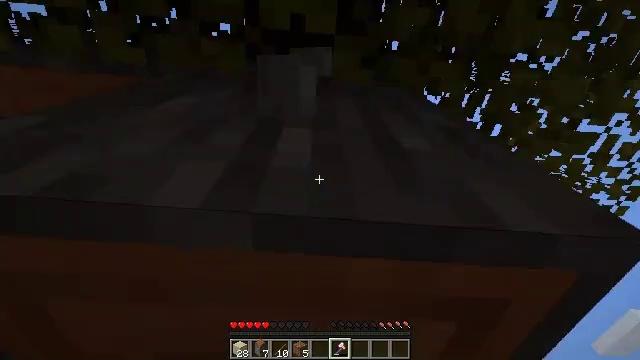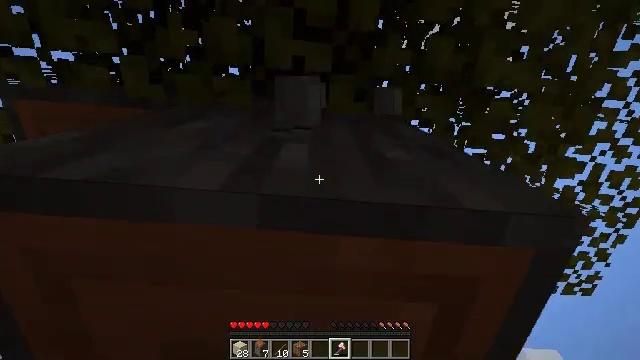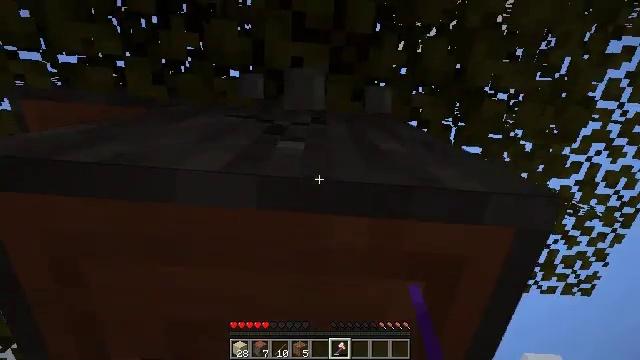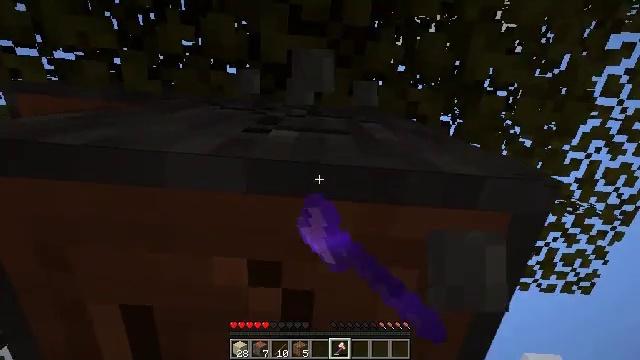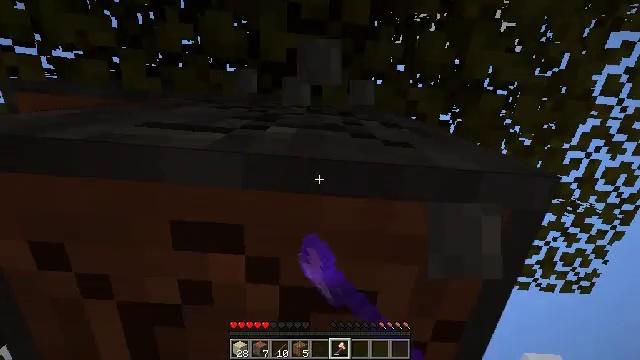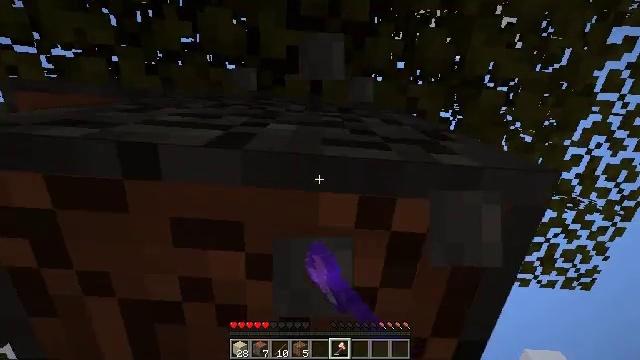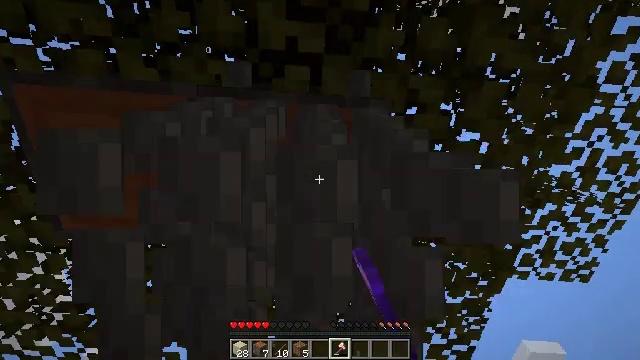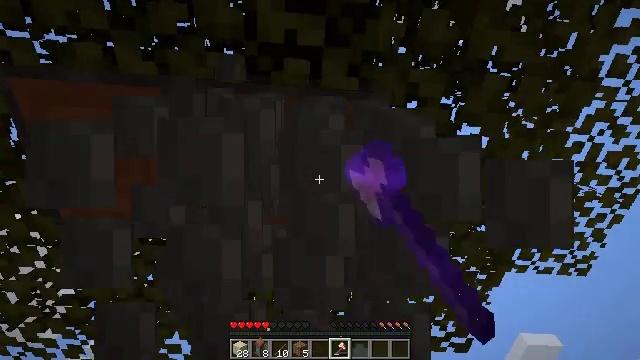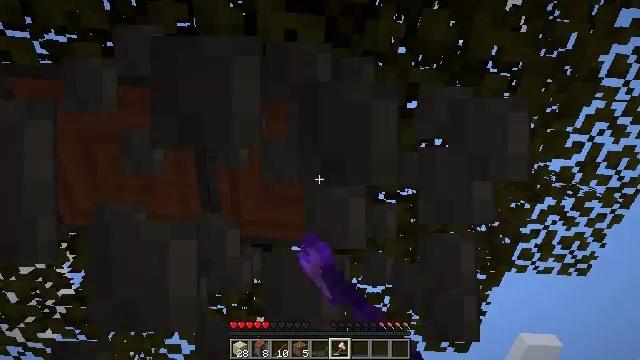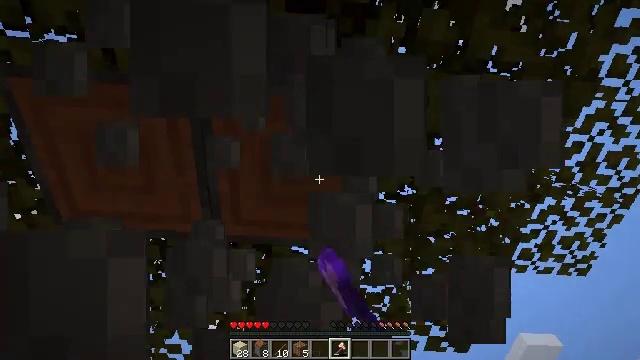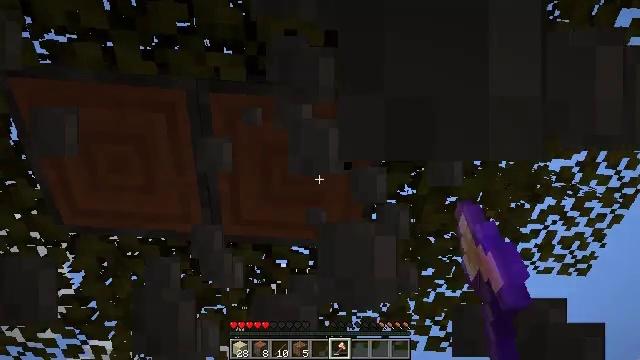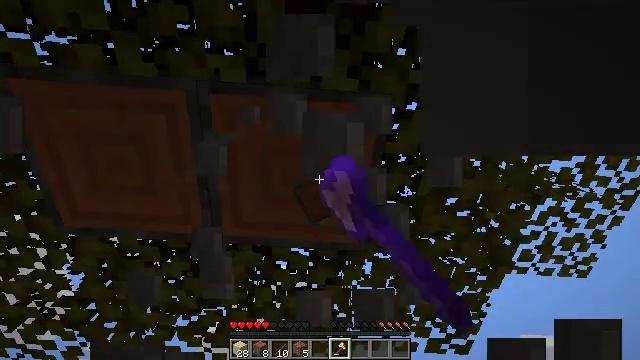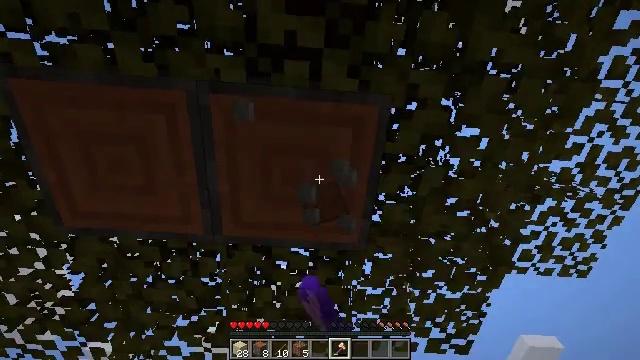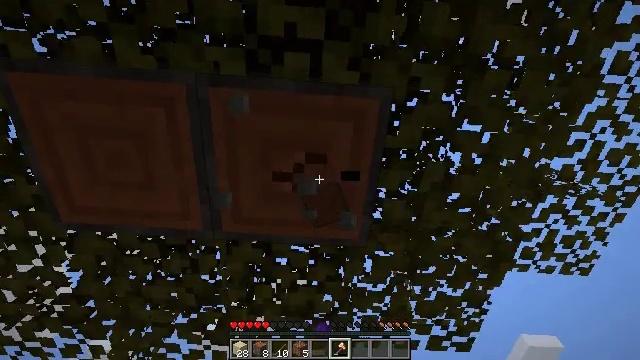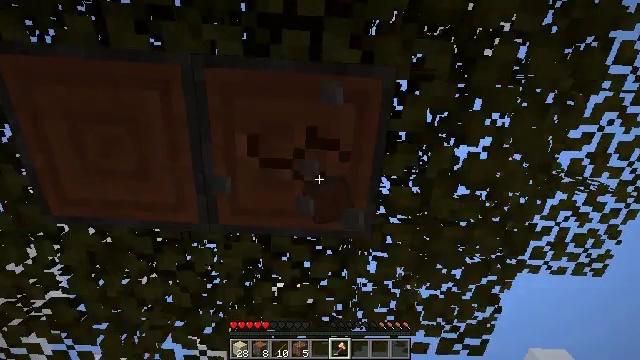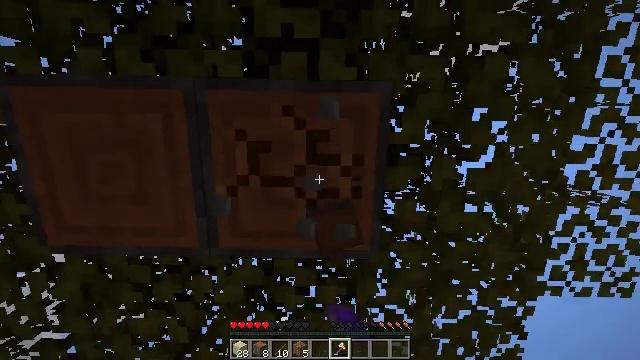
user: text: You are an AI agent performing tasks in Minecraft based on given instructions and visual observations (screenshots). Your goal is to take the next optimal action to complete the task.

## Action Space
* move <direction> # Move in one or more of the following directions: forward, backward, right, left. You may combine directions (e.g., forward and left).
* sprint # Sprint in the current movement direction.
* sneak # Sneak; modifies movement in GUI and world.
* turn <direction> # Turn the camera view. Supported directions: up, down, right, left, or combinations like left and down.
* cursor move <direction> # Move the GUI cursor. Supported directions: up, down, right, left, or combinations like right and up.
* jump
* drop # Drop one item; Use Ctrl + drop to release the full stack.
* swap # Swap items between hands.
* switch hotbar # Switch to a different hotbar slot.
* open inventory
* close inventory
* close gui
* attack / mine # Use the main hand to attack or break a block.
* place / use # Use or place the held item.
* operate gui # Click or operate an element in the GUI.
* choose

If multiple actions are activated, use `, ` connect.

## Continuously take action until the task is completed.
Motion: motion action
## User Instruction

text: Gather the acacia log for building.
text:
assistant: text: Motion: turn up, attack / mine
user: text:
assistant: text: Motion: attack / mine
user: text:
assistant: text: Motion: attack / mine
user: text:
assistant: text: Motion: attack / mine
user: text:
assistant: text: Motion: attack / mine
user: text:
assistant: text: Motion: turn down, attack / mine
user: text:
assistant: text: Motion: turn down, attack / mine
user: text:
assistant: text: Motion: attack / mine
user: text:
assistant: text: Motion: attack / mine
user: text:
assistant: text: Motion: attack / mine
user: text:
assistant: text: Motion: attack / mine
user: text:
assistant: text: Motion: attack / mine
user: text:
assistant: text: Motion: move forward, attack / mine
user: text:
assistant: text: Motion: move forward, turn up, attack / mine
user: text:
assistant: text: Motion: move forward, turn left and up, attack / mine
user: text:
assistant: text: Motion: move forward, turn left and up, attack / mine
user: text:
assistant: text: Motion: turn up, attack / mine
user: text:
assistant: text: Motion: turn up, attack / mine
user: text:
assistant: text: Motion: turn up, attack / mine
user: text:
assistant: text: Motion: turn up, attack / mine
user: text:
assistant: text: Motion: turn up, attack / mine
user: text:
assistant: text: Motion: attack / mine
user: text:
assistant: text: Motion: attack / mine